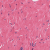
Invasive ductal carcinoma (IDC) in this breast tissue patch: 0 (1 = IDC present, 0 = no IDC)